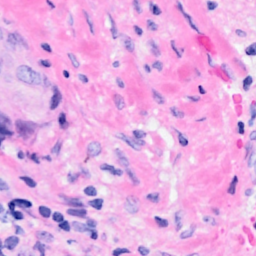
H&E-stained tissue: Breast